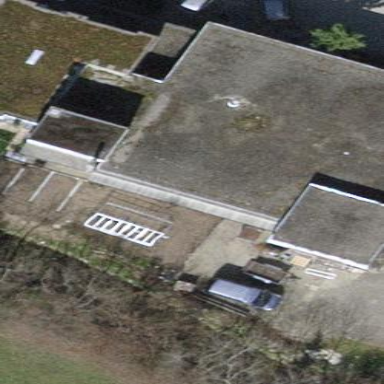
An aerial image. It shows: Industrial building with flat roof.